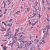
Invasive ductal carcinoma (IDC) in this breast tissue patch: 1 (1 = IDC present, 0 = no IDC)